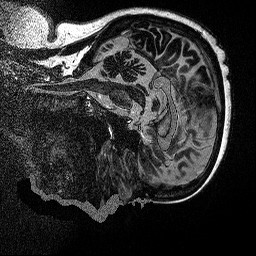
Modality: MP2RAGE
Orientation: sagittal
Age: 68
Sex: female
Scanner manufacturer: siemens
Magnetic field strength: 3 T
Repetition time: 5 s
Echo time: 0.00298 s